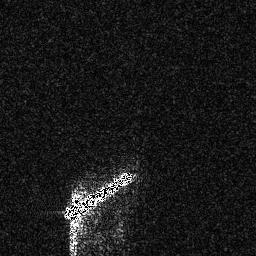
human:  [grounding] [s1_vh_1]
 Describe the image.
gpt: In the satellite image, there is  <ref>1 large ship </ref> <box>[[24, 66, 52, 85, 0]]</box> located at bottom.